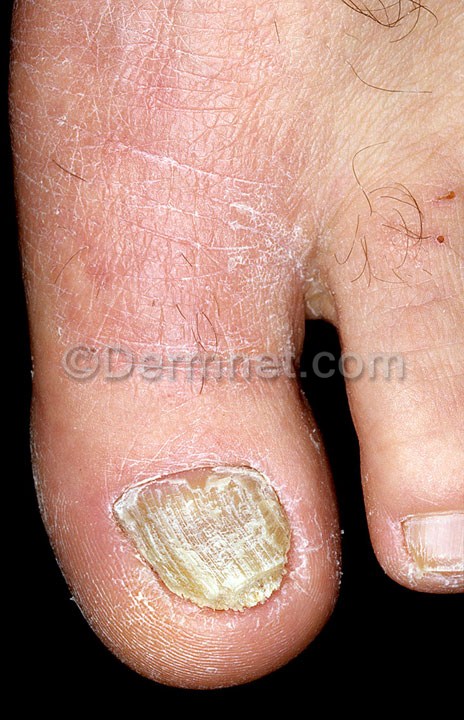
Disease: Nail Fungus and other Nail Disease